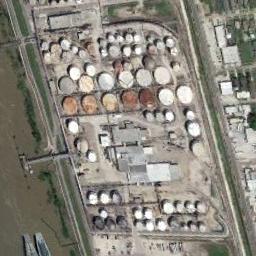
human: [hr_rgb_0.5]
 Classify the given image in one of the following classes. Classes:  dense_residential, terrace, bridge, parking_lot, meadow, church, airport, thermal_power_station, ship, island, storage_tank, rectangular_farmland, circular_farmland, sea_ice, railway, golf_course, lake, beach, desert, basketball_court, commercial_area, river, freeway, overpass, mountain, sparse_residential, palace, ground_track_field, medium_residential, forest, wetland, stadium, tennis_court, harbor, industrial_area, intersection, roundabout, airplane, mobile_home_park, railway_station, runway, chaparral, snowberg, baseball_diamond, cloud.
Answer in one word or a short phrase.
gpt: storage_tank